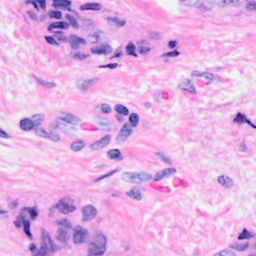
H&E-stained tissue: Breast